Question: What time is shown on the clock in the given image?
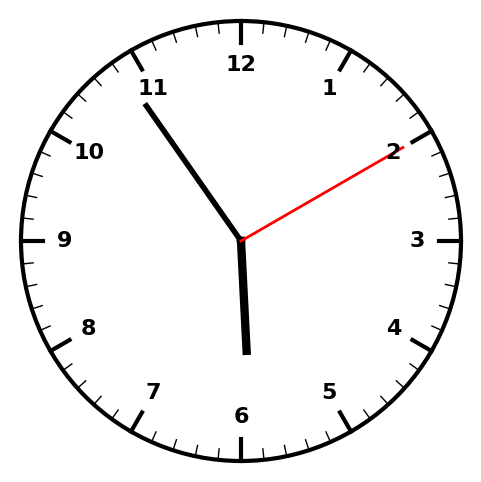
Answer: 05:54:10